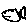
Label: fish